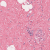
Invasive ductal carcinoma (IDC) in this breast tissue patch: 0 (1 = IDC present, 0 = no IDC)